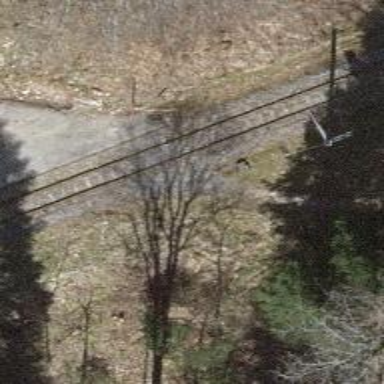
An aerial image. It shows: Railway crossing.